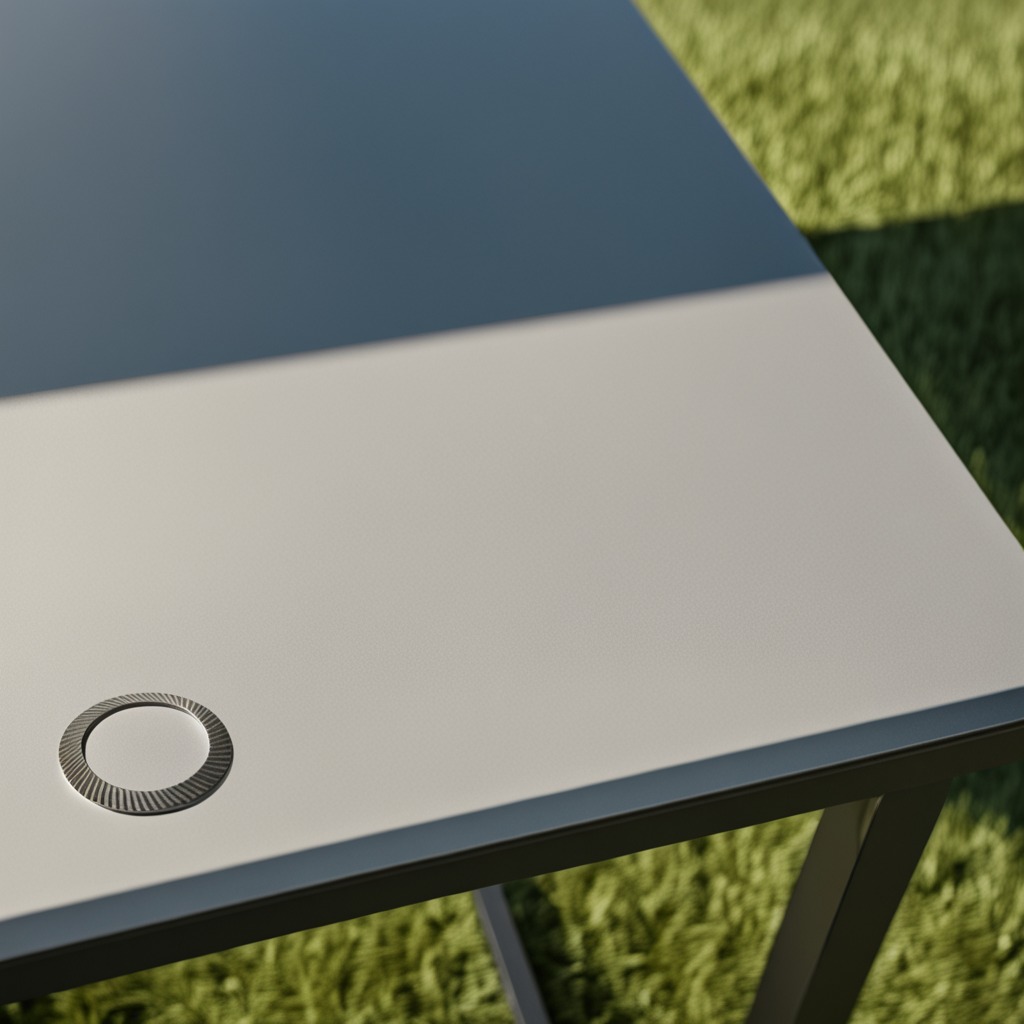
A flat metal washer lying on a clean utility table in a temporary outdoor tool station afternoon light present textured surface